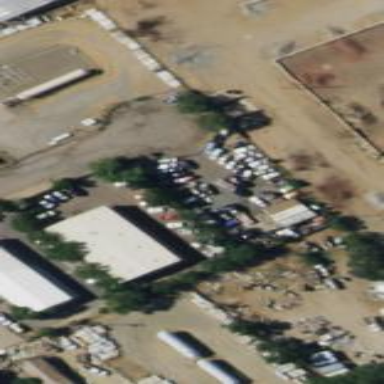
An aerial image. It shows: Industrial area designated as scrap yard.